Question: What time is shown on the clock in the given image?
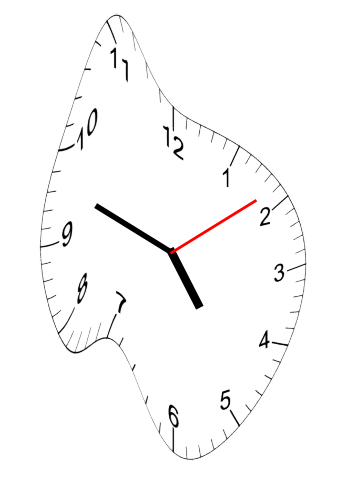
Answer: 04:48:09